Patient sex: M
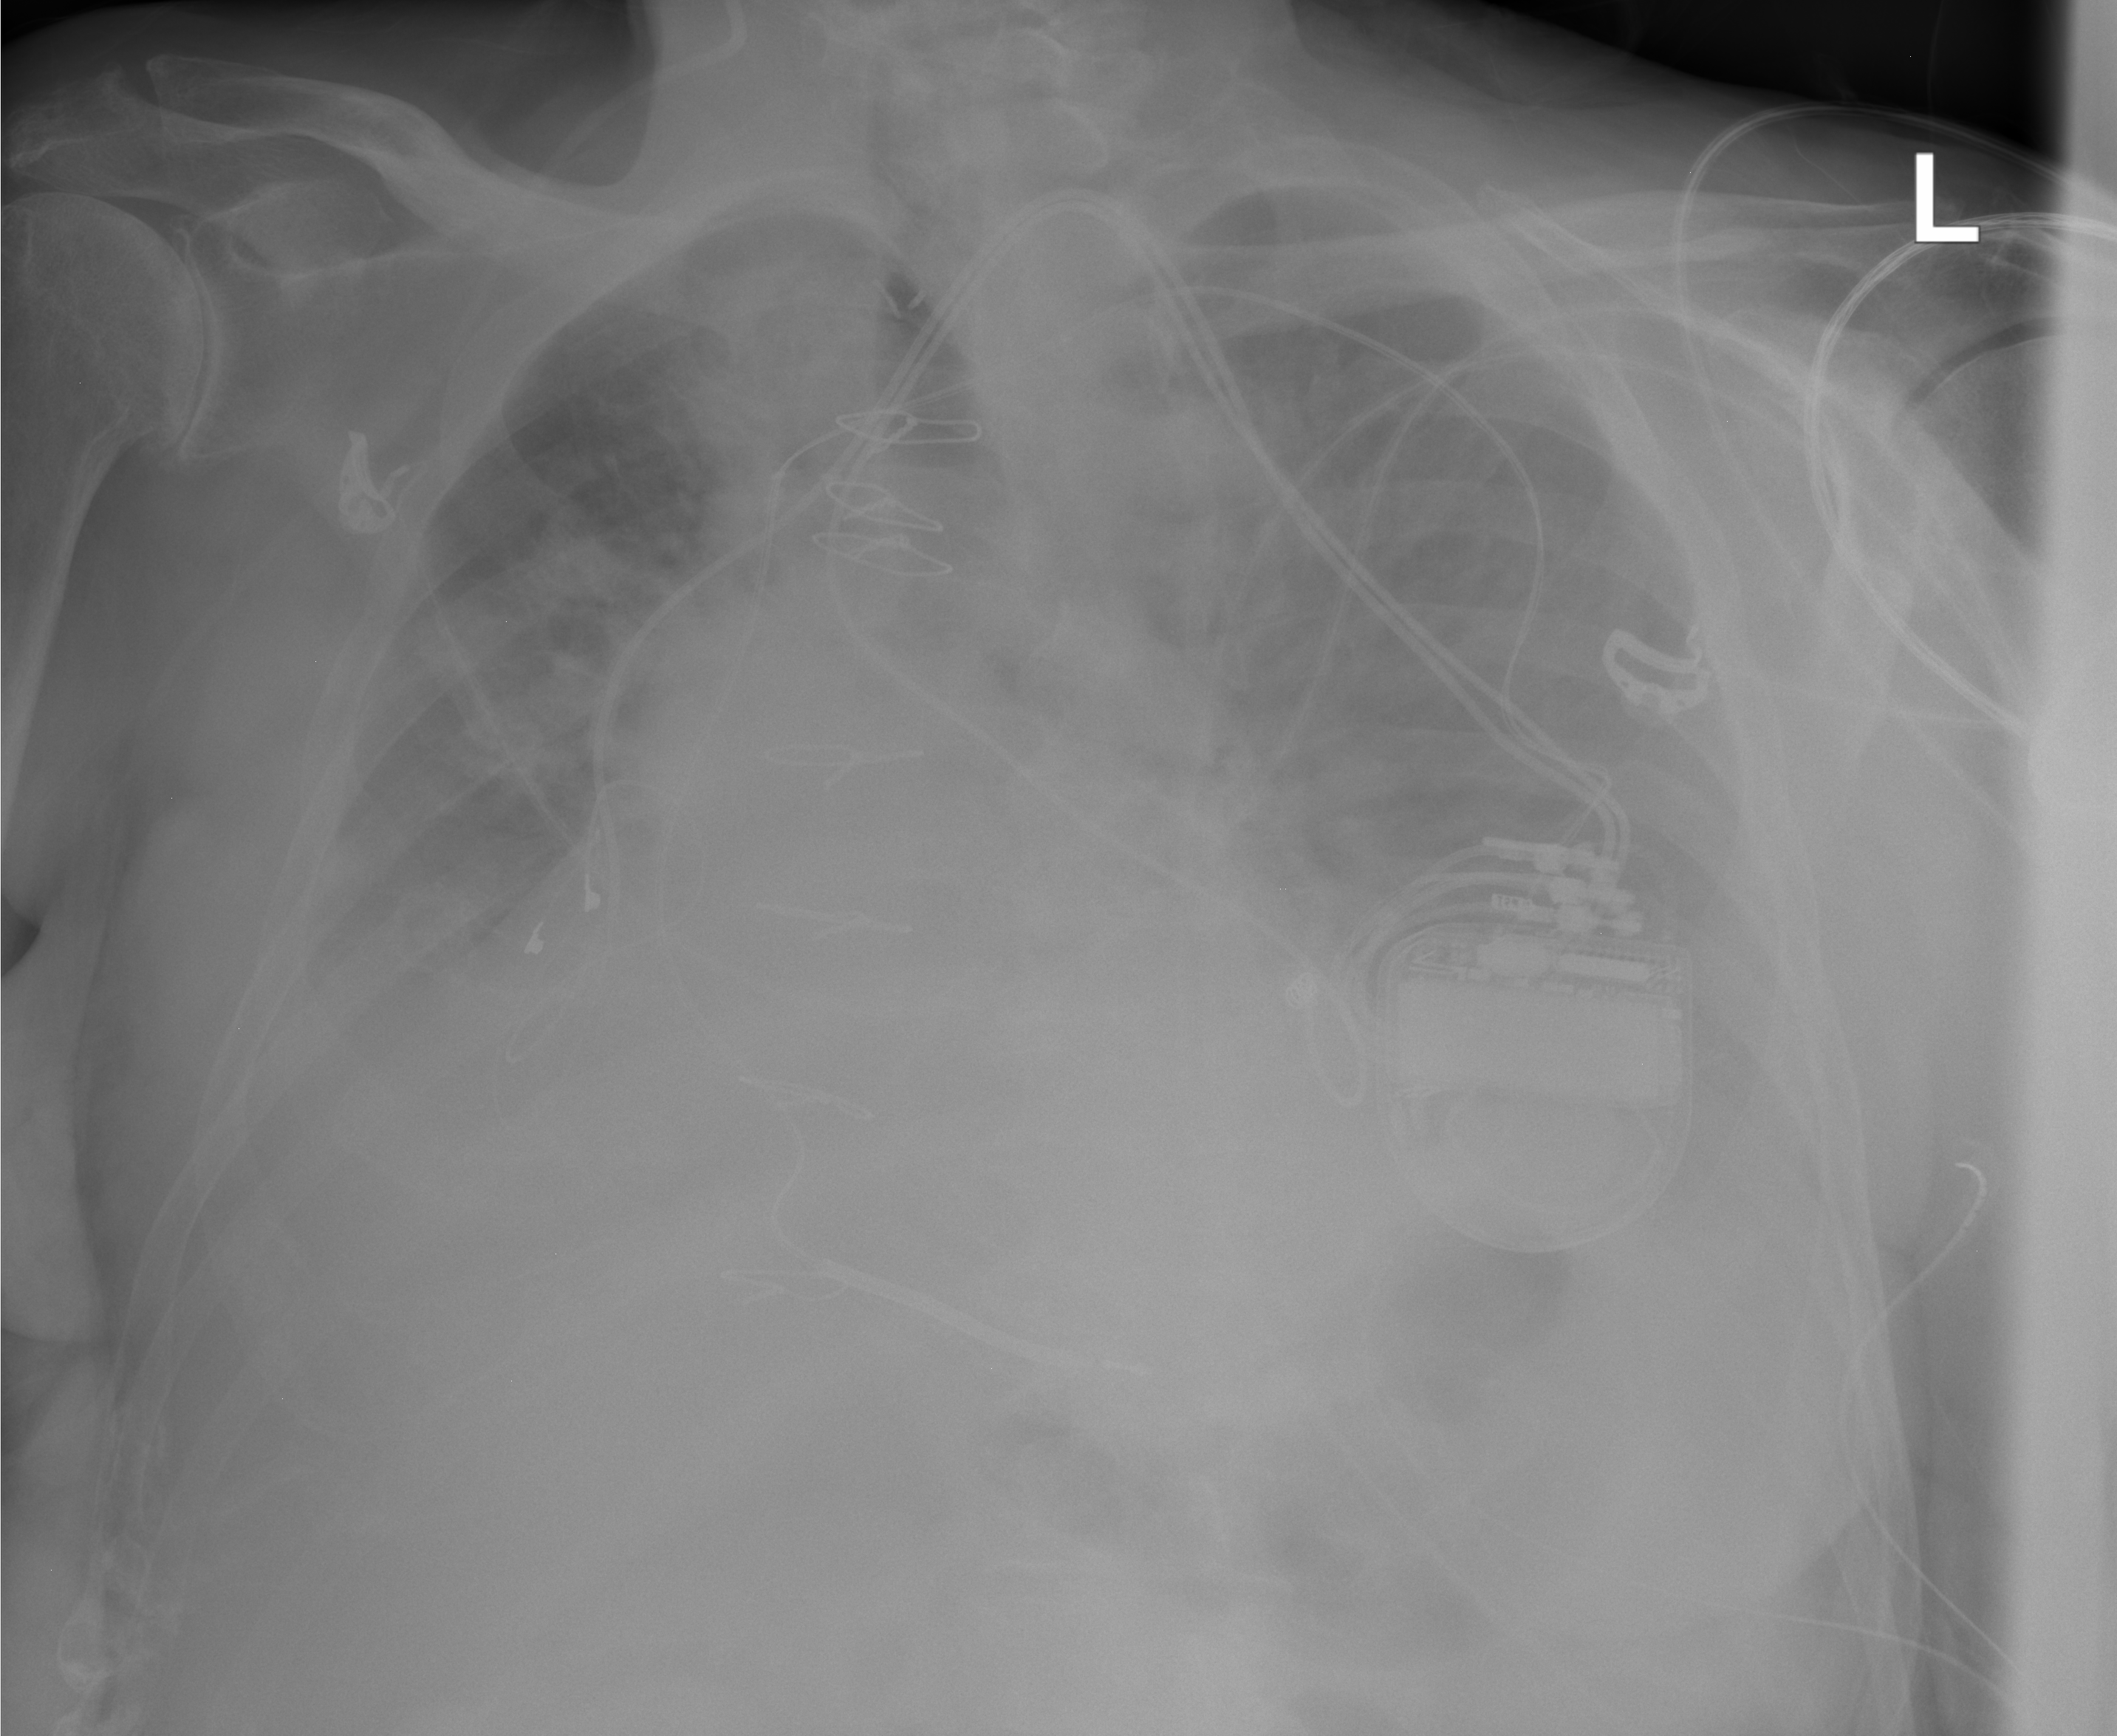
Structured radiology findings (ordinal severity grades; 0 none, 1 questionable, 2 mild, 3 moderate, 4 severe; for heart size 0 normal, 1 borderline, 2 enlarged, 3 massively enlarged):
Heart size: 2
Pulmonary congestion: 3
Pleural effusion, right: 2
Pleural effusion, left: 2
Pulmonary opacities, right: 2
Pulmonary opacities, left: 0
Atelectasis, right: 2
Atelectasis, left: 2